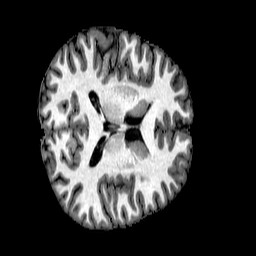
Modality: T1w
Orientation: axial
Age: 26
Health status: healthy
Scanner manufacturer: philips
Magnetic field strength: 3 T
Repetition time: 0.0078 s
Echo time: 0.003589 s